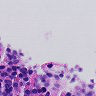
Metastatic tissue present: no